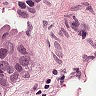
Metastatic tissue present: yes